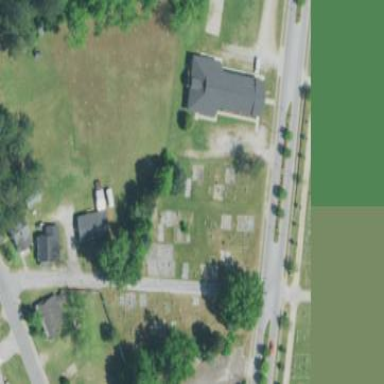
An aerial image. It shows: Grave yard.